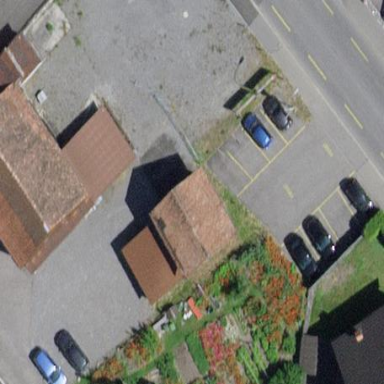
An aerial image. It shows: Shed.